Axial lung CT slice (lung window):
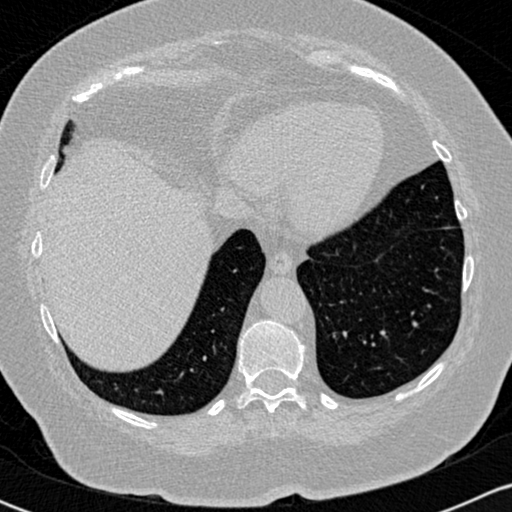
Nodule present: no